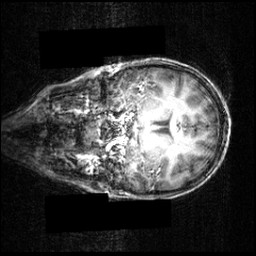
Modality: T1w
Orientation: coronal
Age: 12
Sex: female
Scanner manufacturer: siemens
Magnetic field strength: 3.951 T
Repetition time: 1.5 s
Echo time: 0.00335 s